Question: I tried the below code to create multiple buttons through programatically but it creates a single button as per my application i need to create a button based on input. For example if the input is 3 means i need to create three buttons in a layout. For your reference i attached the sample image and my code.
'''
for (int i = 0; i < array_of_btn_input.size(); i++) {
LinearLayout.LayoutParams params = new LinearLayout.LayoutParams(
LinearLayout.LayoutParams.WRAP_CONTENT,
LinearLayout.LayoutParams.WRAP_CONTENT);
LinearLayout layout = new LinearLayout(getApplicationContext());
LinearLayout.LayoutParams params1 = new LinearLayout.LayoutParams(
LinearLayout.LayoutParams.WRAP_CONTENT,
LinearLayout.LayoutParams.WRAP_CONTENT);
layout.setOrientation(LinearLayout.VERTICAL);
layout.setLayoutParams(params);
Button button1 = new Button(getApplicationContext());
button1.setLayoutParams(params1);
button1.setText("button");
layout.addView(button1);
main_layer.addView(layout);
}
'''

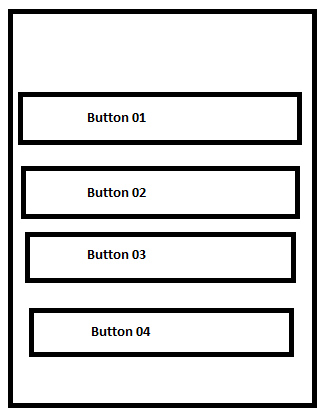
Answer: if in your example, your global container (main_layer) is a relativelayout or a frame layout, you have placed them on top of eachother. So you can't see the one on the back order.
Try this pls,
'''
LinearLayout main_layer= (LinearLayout) findViewById(id.main_layer);
for (int i = 0; i < 10; i++)
{
LinearLayout.LayoutParams params = new LinearLayout.LayoutParams(LinearLayout.LayoutParams.WRAP_CONTENT,LinearLayout.LayoutParams.WRAP_CONTENT);
LinearLayout layout = new LinearLayout(getApplicationContext());
LinearLayout.LayoutParams params1 = new LinearLayout.LayoutParams(LinearLayout.LayoutParams.WRAP_CONTENT,LinearLayout.LayoutParams.WRAP_CONTENT);
layout.setOrientation(LinearLayout.VERTICAL);
layout.setLayoutParams(params);
Button button1 = new Button(getApplicationContext());
button1.setLayoutParams(params1);
button1.setText("button");
layout.addView(button1);
main_layer.addView(layout);
}
'''